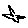
Label: star